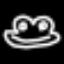
Label: frog